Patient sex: M
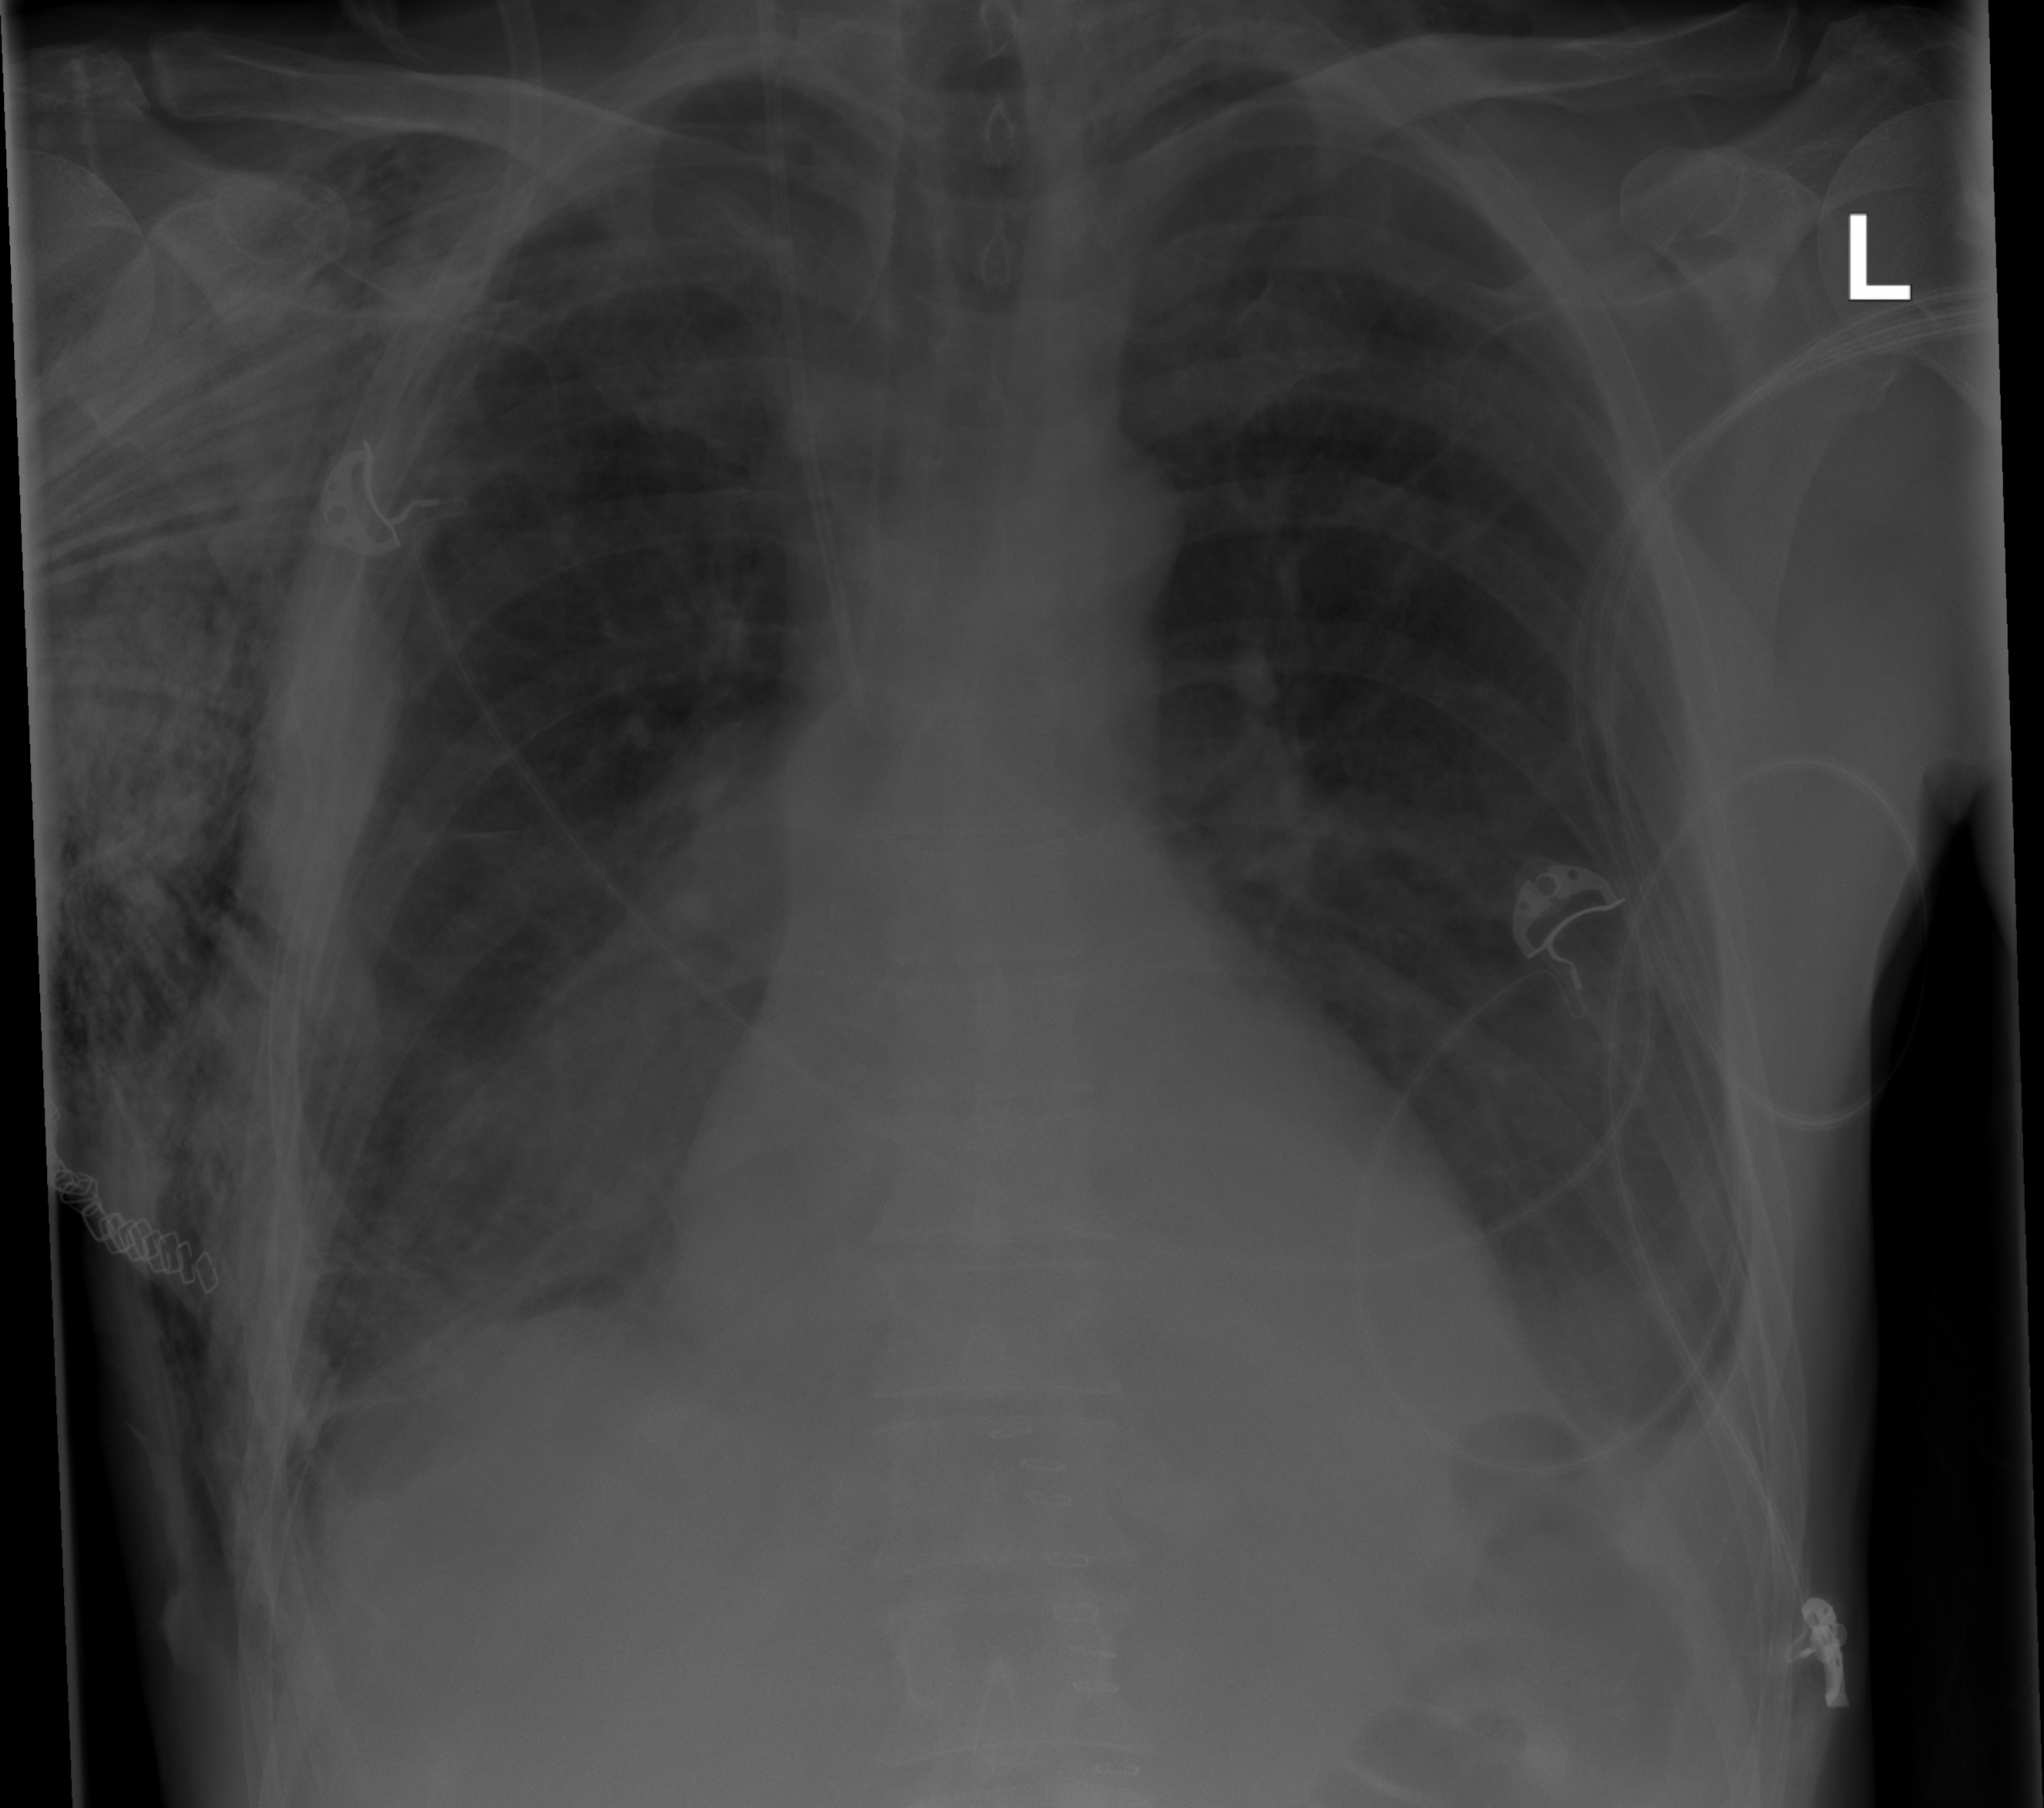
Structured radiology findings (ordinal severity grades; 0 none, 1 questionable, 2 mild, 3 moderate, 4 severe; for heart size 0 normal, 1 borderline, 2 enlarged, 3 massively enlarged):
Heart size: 0
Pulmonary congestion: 0
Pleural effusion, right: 0
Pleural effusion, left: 2
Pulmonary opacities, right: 1
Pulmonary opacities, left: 0
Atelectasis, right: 0
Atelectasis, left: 0